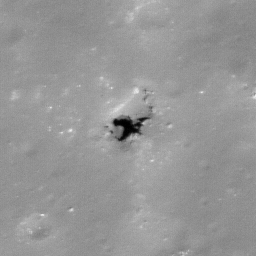
Pit: Jackson 2a
Host crater: Jackson
Host type: impact_melt
Lunar coordinates: latitude 22.497, longitude 196.281